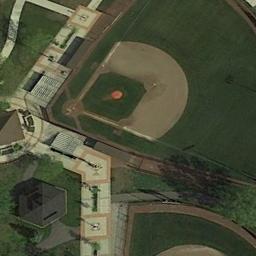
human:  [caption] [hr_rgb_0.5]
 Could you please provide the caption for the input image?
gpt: There is a trail leading to this baseball field .

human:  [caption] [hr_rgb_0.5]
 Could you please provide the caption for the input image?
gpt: A baseball diamond is in the middle of grass next to some buildings .

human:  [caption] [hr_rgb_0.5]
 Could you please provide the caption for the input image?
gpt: There is a baseball diamond in the grass along the roads with several houses .

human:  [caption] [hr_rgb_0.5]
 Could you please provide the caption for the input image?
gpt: Two baseball diamonds next to some pavilions and some trees beside .

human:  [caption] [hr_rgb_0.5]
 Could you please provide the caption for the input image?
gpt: Two houses next to two baseball diamonds .